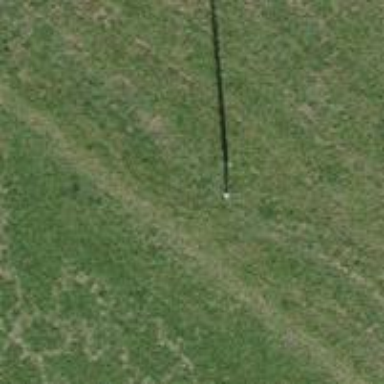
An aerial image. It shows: Minor power line.